This grayscale texture is a bearing vibration snapshot reshaped row-by-row into a square image. Diagnose the bearing from this image, choosing from: normal, inner_race, outer_race, ball.
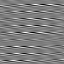
Answer: outer_race